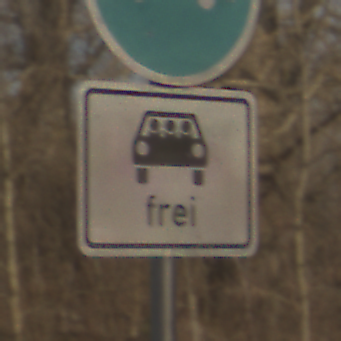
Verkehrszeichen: MehrfachbesetzePersonenkraftwagenFrei
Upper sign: Busssonderstreifen
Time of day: SunriseSunset
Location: Outdoor (Nature)
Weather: PartlyCloudy
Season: NotSpecified
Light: Natural